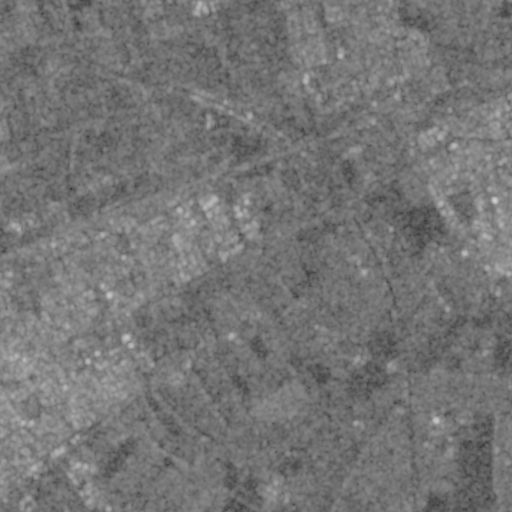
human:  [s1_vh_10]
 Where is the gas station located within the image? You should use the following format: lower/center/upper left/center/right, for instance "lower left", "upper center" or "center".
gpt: The gas station is located in the lower left of the image.
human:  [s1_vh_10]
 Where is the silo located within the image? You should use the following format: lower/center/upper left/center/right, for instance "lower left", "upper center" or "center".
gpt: The silo is located in the lower center of the image.
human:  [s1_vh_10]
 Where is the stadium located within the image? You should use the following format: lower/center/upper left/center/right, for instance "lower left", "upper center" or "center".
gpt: The stadium is located in the lower left of the image.
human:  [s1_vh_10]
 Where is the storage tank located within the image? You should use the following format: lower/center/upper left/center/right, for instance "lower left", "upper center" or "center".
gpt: The storage tank is located in the lower right of the image.
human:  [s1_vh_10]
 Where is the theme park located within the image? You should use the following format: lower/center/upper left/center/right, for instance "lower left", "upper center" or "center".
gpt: The theme park is located in the lower left of the image.
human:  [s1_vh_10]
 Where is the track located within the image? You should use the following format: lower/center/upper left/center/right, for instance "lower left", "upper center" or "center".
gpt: The track is located in the lower left of the image.
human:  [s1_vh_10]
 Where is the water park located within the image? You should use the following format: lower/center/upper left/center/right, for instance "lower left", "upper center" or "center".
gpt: The water park is located in the lower left of the image.
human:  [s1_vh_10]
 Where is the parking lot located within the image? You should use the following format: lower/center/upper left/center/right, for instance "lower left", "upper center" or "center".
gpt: There is no parking lot in the image.

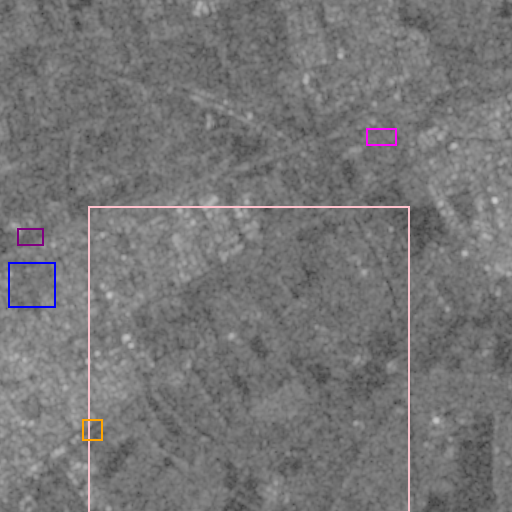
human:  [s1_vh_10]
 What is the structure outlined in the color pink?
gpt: The structure outlined in pink is a crop field.
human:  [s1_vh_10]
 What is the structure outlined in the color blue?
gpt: The structure outlined in blue is a park.
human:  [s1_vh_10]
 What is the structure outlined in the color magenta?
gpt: The structure outlined in magenta is a parking lot.
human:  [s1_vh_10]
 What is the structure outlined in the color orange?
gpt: The structure outlined in orange is a theme park.
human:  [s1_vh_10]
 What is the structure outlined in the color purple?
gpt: The structure outlined in purple is a track.
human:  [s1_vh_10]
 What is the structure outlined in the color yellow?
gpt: There is no yellow outline.